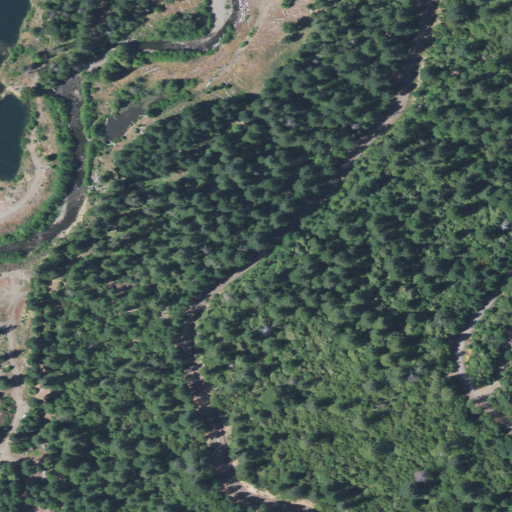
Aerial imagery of bar in Oregon named Oregon Bar containing evergreen forest, open development, woody wetlands, medium intensity development, shrub, high intensity development, low intensity development, deciduous forest, and open water